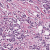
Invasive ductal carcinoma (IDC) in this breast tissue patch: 1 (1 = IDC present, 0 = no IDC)